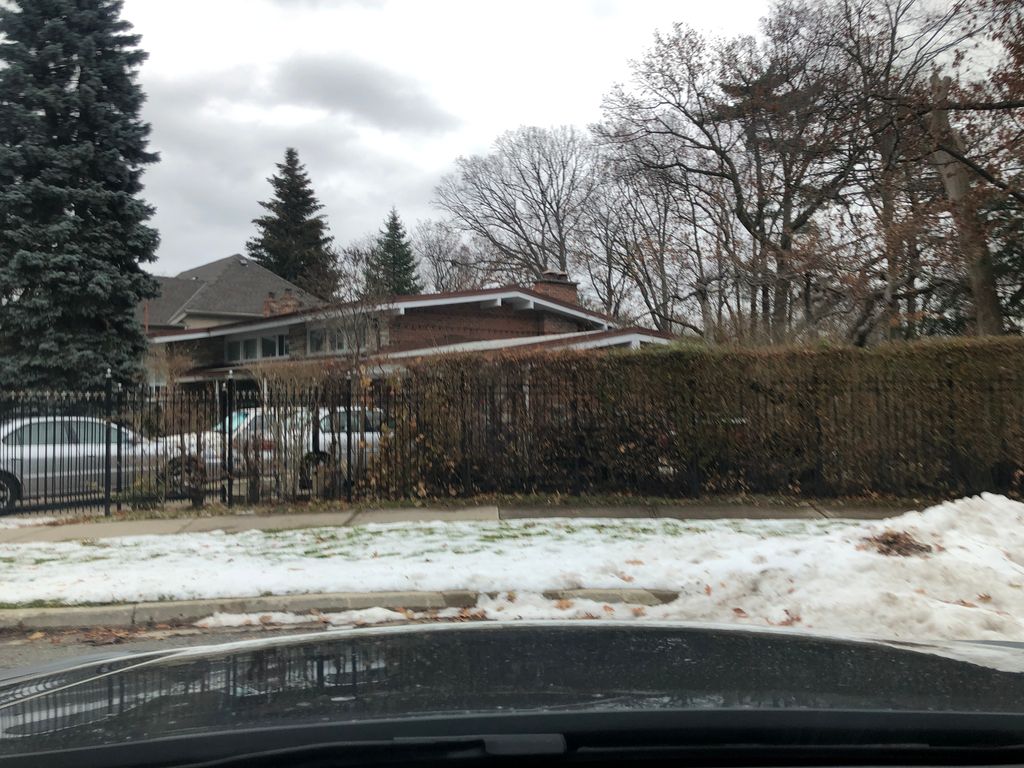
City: toronto